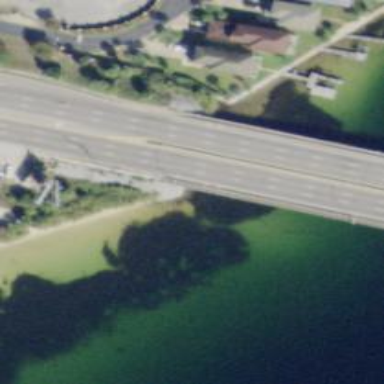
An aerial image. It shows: Trunk road bridge.